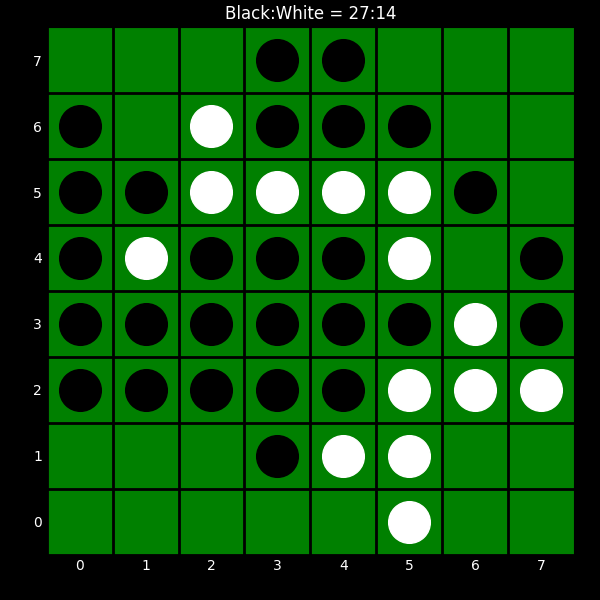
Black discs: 27
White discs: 14